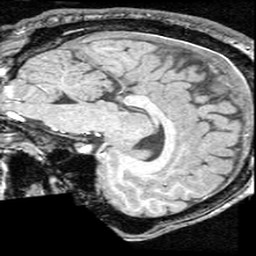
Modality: T1w
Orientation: sagittal
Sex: male
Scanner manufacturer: ge
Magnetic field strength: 1.5 T
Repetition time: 21 s
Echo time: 0.008 s